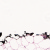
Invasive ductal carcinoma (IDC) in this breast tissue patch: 0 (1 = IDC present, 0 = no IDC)